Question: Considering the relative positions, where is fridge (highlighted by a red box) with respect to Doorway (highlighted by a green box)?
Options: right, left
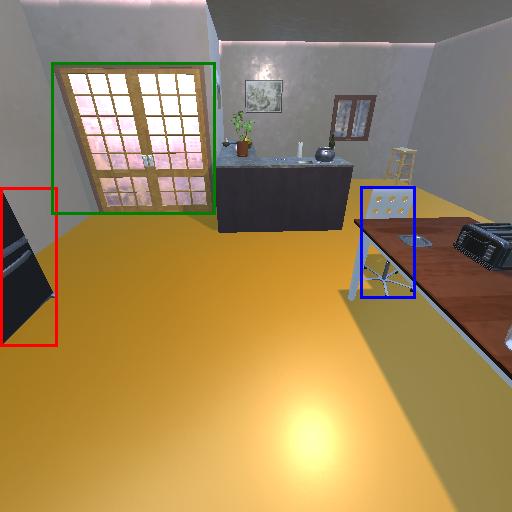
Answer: right